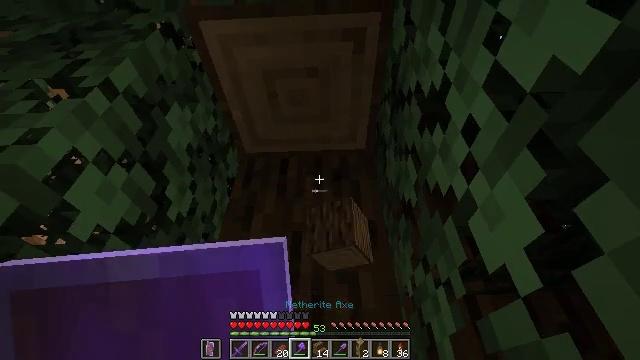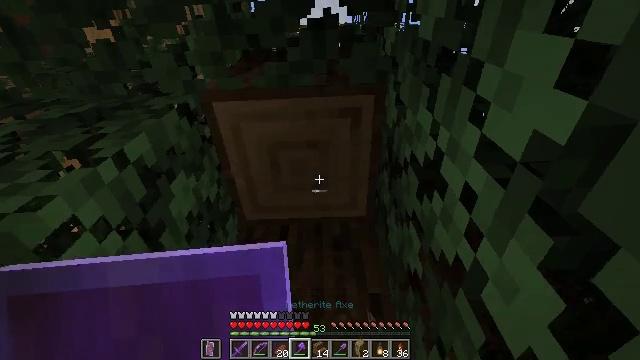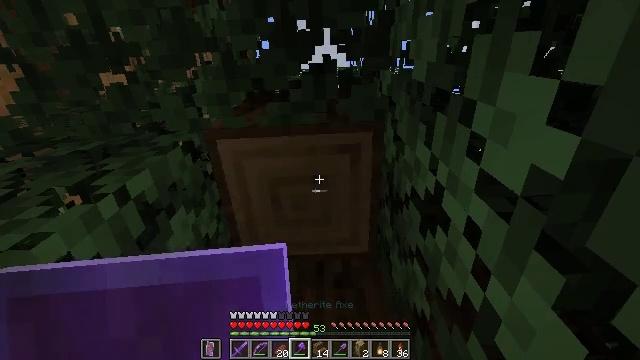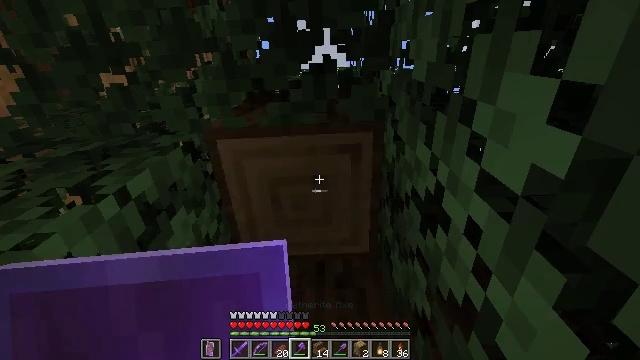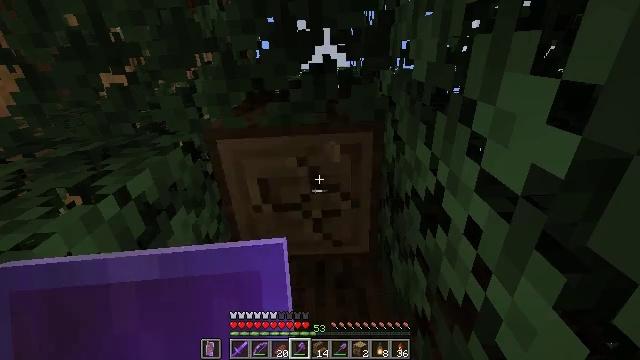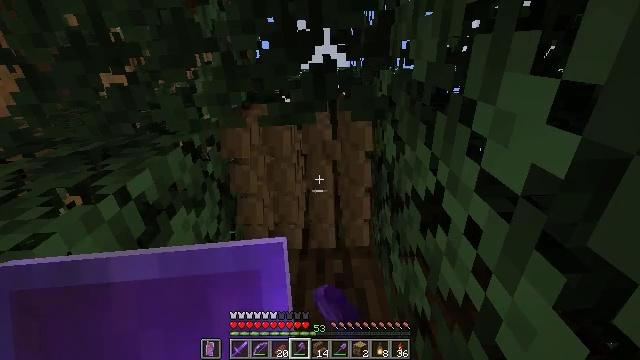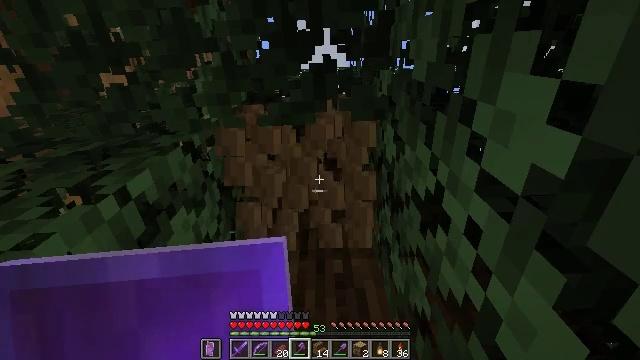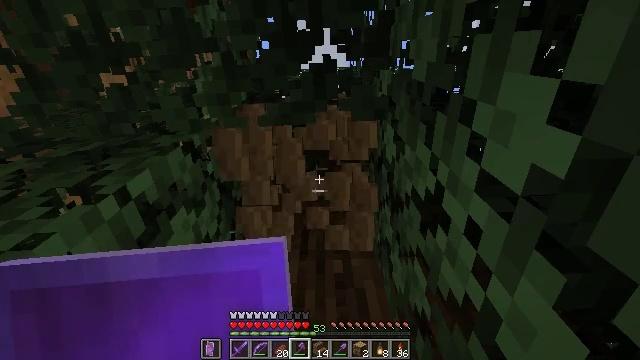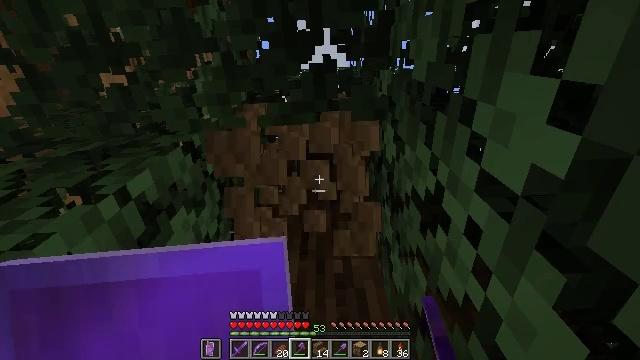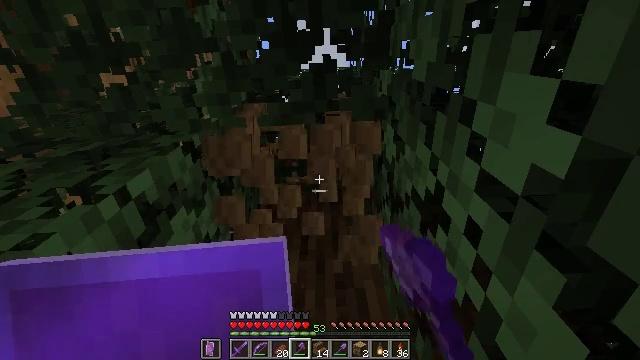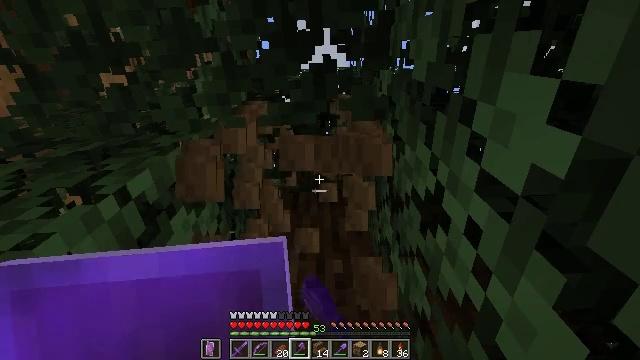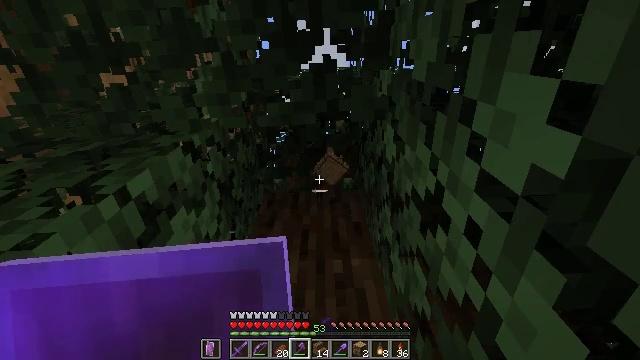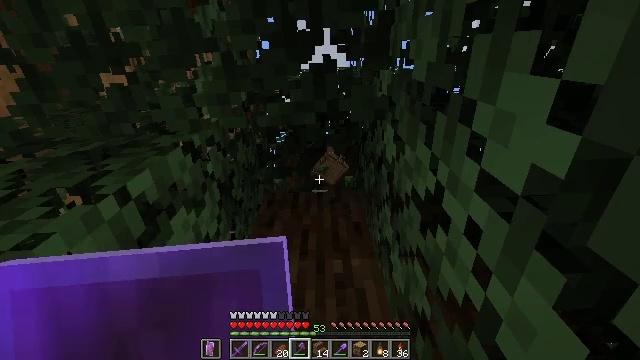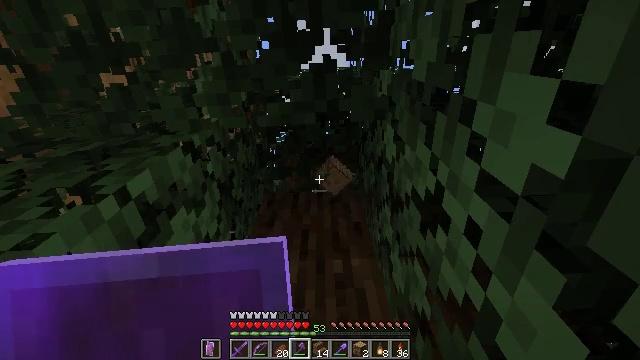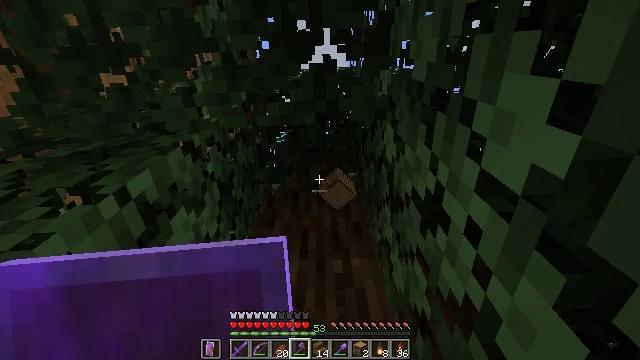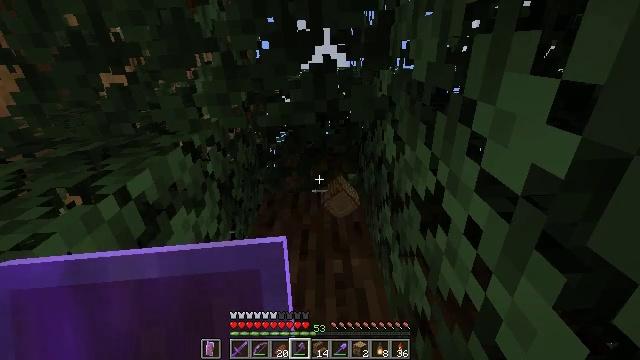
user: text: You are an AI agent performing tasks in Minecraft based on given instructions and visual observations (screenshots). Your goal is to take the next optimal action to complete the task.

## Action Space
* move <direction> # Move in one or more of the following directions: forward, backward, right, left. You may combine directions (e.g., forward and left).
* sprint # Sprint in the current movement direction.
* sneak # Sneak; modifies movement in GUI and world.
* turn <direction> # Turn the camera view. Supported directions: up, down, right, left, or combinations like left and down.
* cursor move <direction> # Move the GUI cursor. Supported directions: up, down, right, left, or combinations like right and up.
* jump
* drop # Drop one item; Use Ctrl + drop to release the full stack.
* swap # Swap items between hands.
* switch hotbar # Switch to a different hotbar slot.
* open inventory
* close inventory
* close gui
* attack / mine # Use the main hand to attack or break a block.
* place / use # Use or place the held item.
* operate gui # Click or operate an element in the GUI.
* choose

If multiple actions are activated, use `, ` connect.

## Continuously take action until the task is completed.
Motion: motion action
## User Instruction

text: Gather oak logs from trees.
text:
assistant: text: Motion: turn up
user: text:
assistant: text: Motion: turn up
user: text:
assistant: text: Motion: no_op
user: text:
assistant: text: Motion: attack / mine
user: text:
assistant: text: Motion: attack / mine
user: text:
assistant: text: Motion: attack / mine
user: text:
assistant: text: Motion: attack / mine
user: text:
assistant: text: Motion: attack / mine
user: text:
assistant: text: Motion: attack / mine
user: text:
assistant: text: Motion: attack / mine
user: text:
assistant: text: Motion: attack / mine
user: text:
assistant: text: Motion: no_op
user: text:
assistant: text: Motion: no_op
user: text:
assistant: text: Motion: no_op
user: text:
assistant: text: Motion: no_op
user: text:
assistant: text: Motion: no_op
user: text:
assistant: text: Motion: no_op
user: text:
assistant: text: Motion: no_op
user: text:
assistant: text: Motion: no_op
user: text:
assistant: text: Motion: turn down
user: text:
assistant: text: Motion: move forward, turn left and down, jump
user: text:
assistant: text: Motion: move forward, turn down, jump
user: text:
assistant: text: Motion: move forward, turn down, jump
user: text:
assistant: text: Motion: move forward, jump
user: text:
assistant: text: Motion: move forward
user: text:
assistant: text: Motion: move forward
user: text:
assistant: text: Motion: move forward
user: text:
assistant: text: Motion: move forward
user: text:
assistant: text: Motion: no_op
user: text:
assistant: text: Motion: no_op